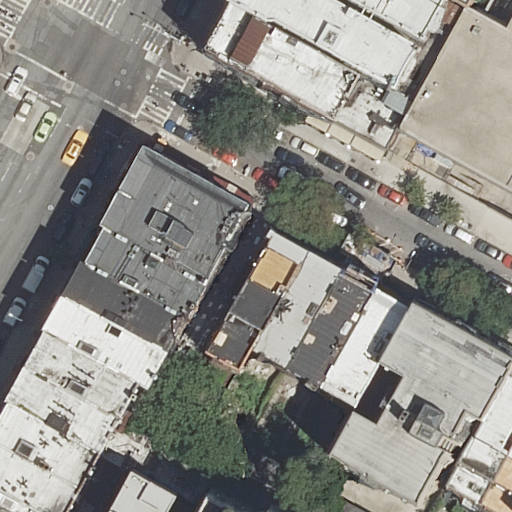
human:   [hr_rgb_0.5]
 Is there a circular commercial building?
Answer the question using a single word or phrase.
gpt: no

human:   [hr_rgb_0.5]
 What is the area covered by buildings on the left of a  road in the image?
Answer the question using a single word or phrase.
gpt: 1362m2

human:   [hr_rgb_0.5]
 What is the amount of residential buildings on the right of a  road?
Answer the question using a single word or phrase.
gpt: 15

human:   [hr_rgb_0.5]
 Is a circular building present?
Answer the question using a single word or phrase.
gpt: no

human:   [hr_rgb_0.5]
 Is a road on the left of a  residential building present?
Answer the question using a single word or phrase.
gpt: yes

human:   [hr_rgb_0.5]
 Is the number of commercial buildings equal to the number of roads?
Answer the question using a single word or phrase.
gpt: no

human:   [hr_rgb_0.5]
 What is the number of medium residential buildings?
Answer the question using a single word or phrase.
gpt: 14

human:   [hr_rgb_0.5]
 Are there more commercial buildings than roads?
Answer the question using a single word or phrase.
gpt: no

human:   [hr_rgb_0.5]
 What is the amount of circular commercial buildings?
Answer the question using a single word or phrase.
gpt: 0

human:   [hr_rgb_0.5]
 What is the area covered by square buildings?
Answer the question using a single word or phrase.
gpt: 0m2

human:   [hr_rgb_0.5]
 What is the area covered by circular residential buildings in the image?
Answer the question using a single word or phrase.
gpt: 0m2

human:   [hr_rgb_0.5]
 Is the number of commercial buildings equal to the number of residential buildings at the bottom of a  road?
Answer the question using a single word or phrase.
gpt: no

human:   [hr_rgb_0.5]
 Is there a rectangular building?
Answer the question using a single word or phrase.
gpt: yes

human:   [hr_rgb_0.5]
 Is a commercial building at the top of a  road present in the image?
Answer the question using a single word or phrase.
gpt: no

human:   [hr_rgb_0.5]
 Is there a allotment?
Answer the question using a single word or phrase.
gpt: no

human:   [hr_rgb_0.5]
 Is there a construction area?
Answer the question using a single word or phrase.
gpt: no

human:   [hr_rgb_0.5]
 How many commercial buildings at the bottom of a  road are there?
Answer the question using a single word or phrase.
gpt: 0

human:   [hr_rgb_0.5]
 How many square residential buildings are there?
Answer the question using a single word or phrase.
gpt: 0

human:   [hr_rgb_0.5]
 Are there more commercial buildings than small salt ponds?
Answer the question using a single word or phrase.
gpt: no

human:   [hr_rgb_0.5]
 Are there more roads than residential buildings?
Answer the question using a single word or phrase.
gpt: no

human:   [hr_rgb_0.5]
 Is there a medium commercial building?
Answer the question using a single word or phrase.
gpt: no

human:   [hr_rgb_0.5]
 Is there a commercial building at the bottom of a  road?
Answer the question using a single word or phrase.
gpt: no

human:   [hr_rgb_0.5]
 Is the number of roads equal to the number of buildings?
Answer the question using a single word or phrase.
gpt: no

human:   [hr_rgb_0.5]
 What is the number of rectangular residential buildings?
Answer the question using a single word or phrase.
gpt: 15

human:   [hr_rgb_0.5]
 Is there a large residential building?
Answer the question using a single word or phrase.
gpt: yes

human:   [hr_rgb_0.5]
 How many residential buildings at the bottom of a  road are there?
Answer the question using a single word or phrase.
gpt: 17

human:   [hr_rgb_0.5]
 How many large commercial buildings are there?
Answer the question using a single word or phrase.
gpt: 0

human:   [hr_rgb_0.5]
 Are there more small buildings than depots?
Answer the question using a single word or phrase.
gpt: yes

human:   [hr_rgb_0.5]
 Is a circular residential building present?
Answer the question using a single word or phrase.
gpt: no

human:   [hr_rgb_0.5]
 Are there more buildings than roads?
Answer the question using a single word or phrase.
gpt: yes

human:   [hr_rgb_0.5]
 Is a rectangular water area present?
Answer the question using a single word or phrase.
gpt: no

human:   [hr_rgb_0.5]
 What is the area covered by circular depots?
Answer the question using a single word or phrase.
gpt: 0m2

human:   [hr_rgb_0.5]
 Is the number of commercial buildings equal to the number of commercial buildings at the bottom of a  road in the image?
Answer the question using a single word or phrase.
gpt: yes

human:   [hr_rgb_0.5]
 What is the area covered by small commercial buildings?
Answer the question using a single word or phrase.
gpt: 0m2

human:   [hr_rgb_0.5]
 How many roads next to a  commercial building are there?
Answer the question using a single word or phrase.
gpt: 0

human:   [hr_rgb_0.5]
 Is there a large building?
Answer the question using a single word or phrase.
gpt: yes